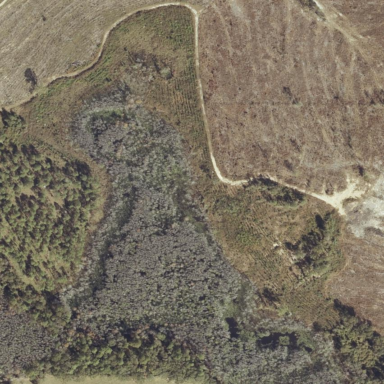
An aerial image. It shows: Patch of scrub vegetation.